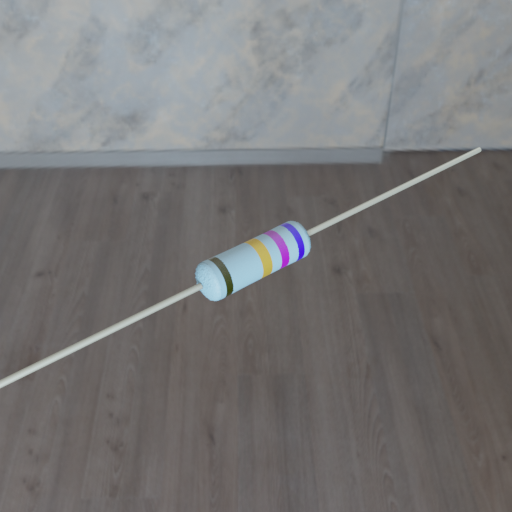
Resistor colour bands (in order): black, gold, violet, blue